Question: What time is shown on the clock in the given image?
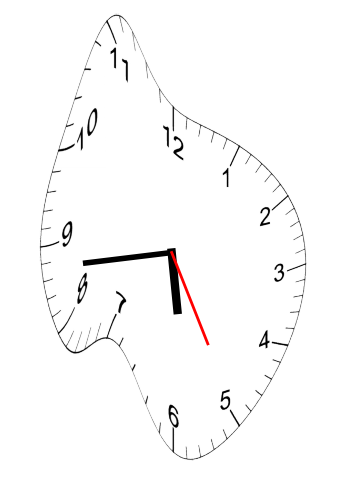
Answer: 05:43:25